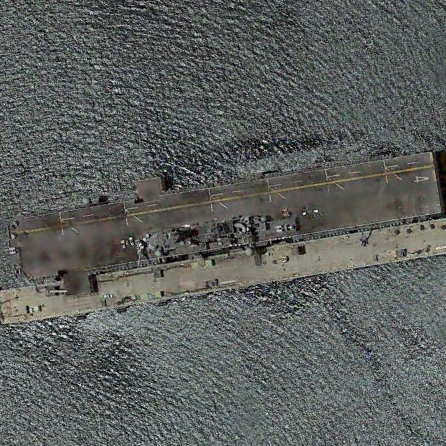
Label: assault